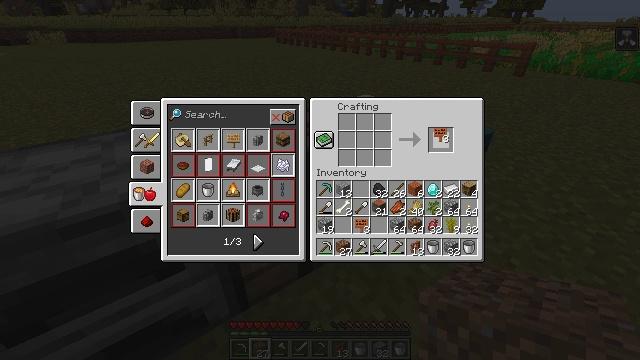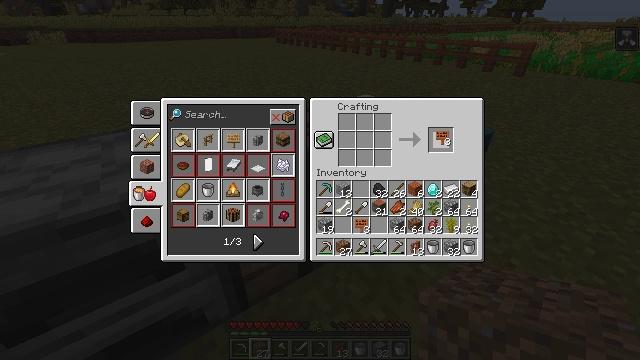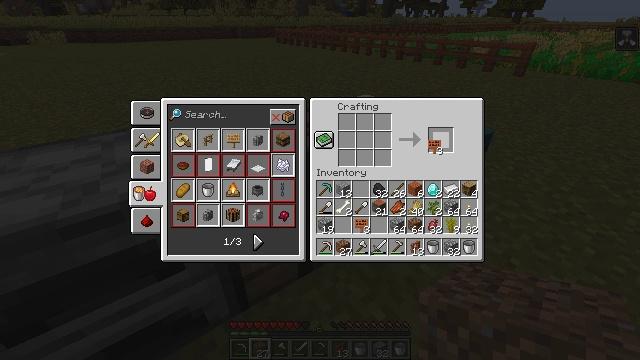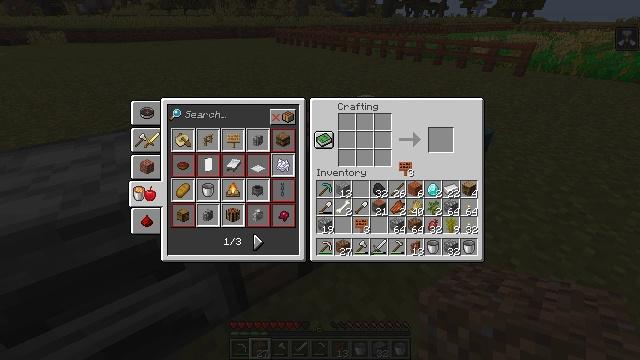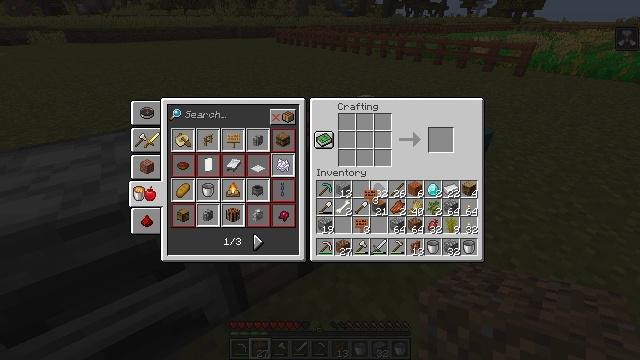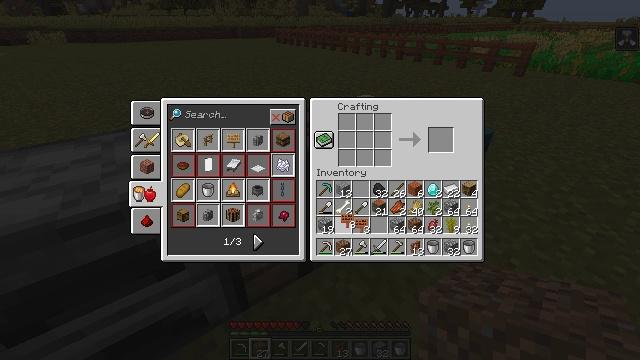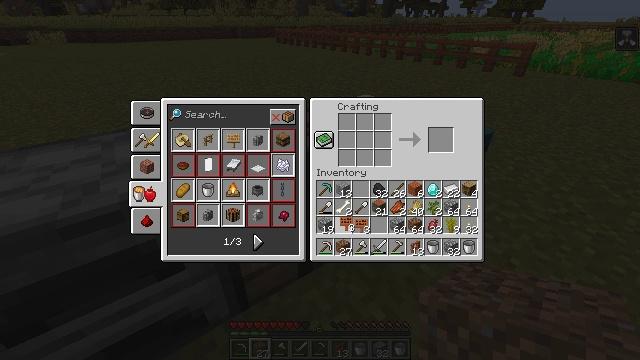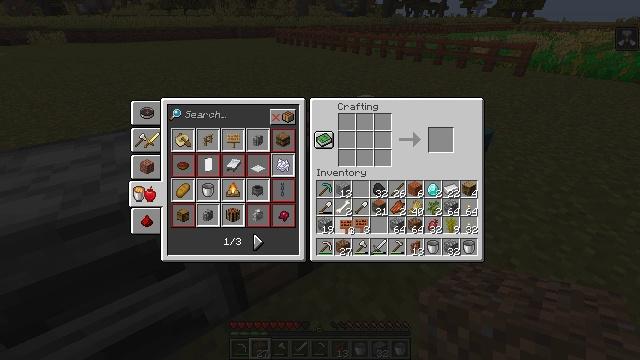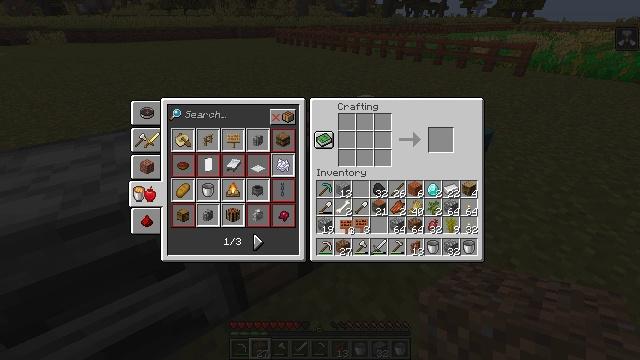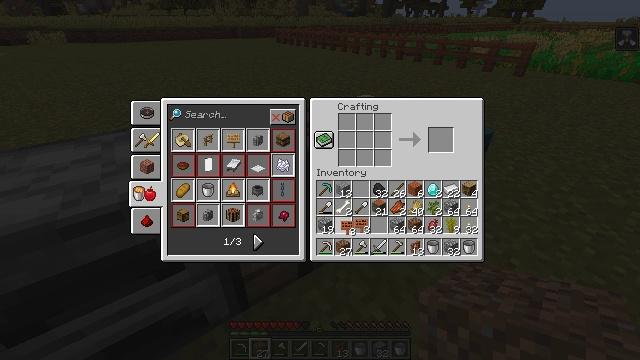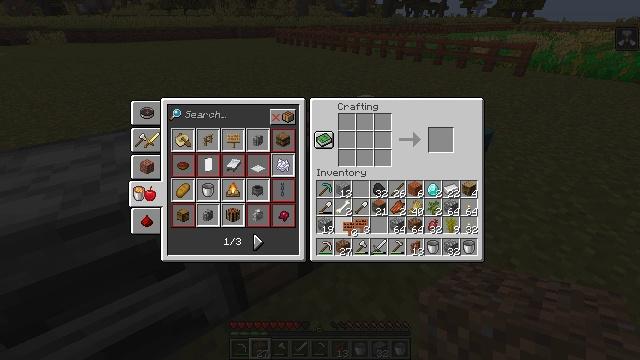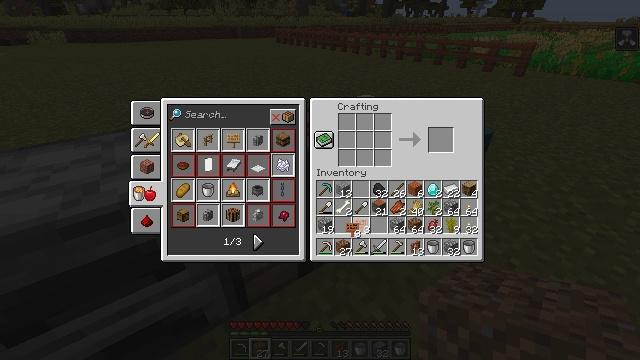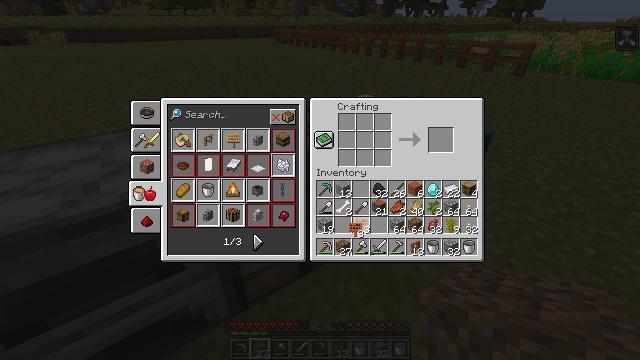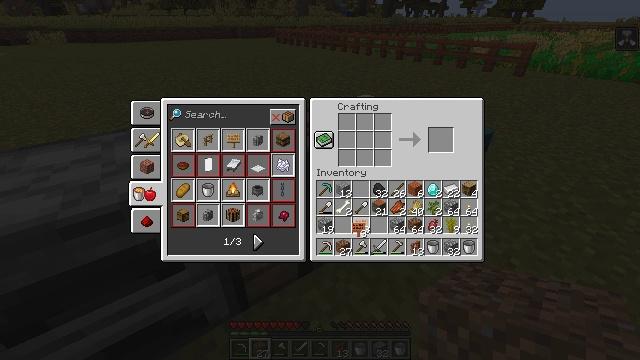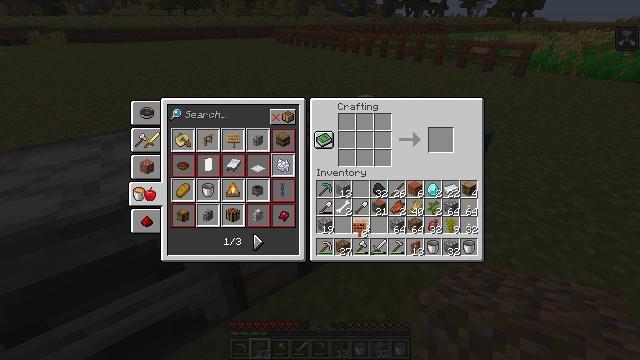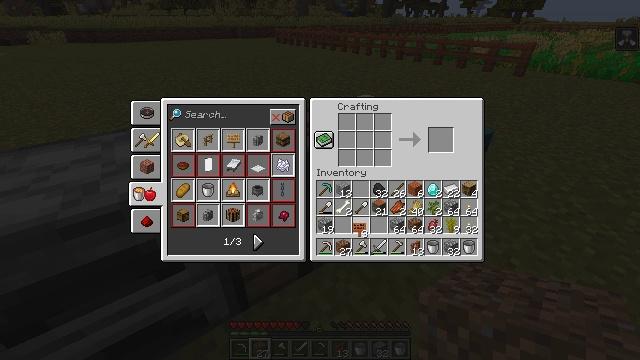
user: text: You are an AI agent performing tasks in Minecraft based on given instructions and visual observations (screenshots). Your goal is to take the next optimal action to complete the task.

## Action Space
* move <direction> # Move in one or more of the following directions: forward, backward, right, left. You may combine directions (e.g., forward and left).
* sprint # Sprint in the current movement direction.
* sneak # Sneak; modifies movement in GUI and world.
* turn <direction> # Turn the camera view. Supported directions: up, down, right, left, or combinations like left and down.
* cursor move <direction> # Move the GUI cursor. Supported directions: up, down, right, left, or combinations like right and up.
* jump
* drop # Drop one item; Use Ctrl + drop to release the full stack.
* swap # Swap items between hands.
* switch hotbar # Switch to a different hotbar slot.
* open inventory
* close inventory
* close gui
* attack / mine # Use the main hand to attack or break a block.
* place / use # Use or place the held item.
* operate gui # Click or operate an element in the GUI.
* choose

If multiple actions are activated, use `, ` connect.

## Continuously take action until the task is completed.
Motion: motion action
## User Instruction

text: Use the crafting table to craft an acacia sign.
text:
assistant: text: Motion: no_op
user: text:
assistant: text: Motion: cursor move left and down
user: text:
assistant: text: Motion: cursor move left and down
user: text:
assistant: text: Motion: cursor move left and down
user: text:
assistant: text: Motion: cursor move left and down
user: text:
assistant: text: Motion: no_op
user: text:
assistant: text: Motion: no_op
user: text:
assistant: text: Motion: no_op
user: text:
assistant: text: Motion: no_op
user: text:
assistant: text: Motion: no_op
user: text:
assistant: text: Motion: no_op
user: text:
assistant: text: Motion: no_op
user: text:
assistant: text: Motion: no_op
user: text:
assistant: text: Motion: operate gui
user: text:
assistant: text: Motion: operate gui
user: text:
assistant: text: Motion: operate gui
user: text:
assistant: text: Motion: operate gui
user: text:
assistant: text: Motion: operate gui
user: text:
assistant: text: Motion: no_op
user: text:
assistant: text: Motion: no_op
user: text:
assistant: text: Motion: cursor move left
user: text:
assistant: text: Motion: cursor move left and up
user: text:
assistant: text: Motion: cursor move left and up
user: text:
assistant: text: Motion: cursor move left and up
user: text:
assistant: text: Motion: cursor move up
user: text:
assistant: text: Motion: no_op
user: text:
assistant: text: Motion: no_op
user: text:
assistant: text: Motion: no_op
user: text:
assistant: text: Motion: no_op
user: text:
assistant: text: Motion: no_op